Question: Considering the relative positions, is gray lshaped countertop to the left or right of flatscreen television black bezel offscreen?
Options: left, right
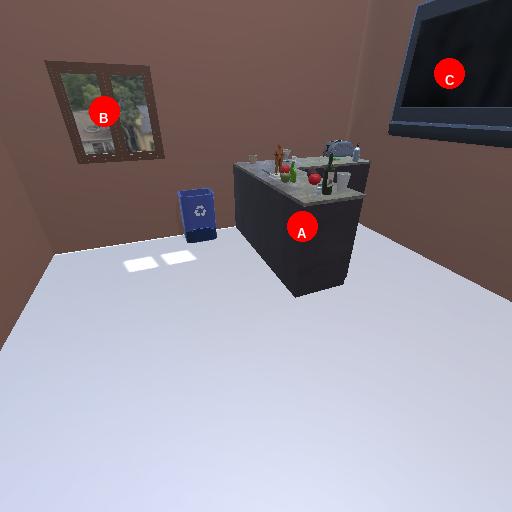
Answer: left